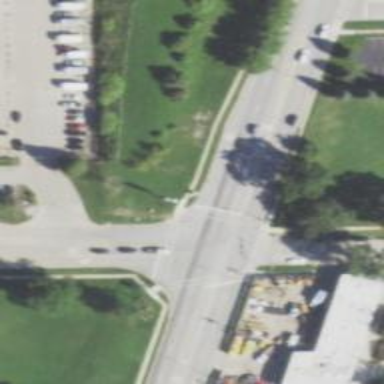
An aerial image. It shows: Crossing with line markings on the road.